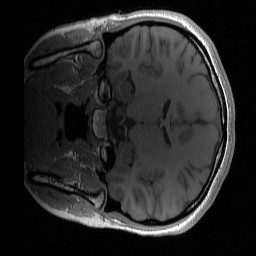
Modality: T1w
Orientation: coronal
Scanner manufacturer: siemens
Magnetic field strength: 3 T
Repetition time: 2 s
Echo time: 0.0022 s